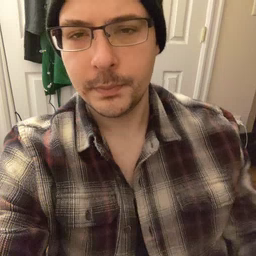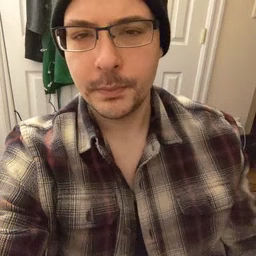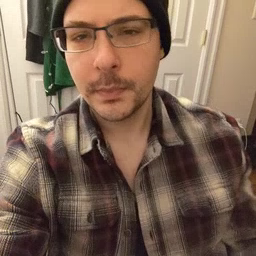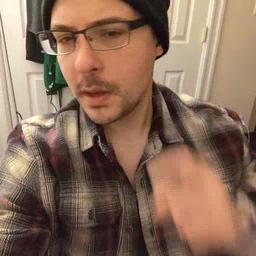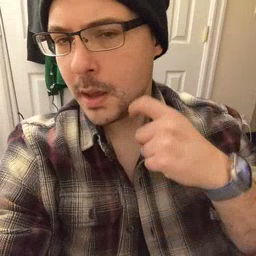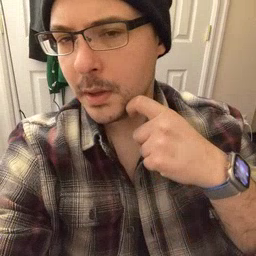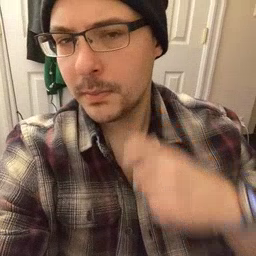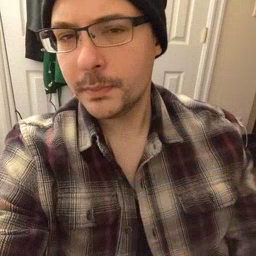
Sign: apple